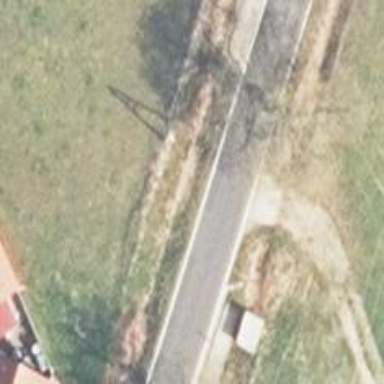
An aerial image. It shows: Secondary road with asphalt surface.